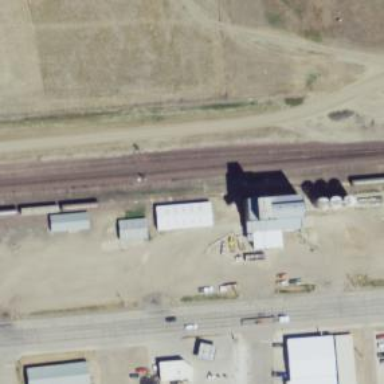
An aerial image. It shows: Railway siding with rails.